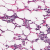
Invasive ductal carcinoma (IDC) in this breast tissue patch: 0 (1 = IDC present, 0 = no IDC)